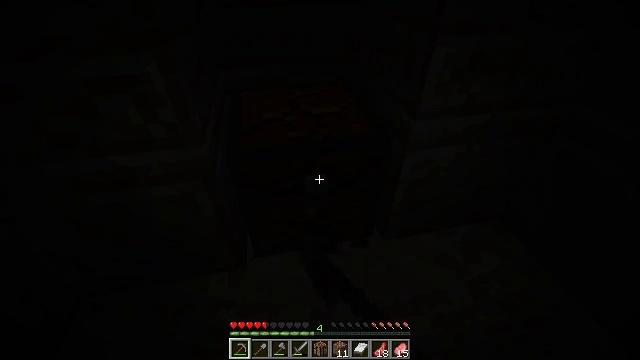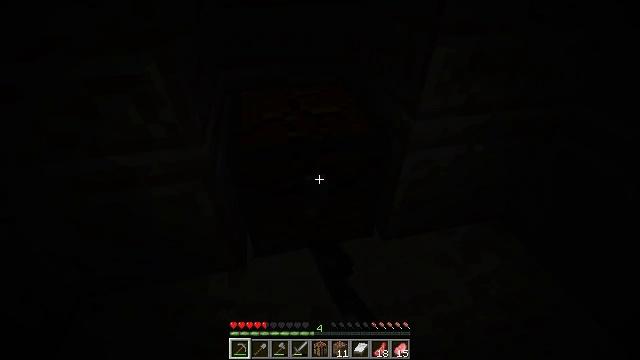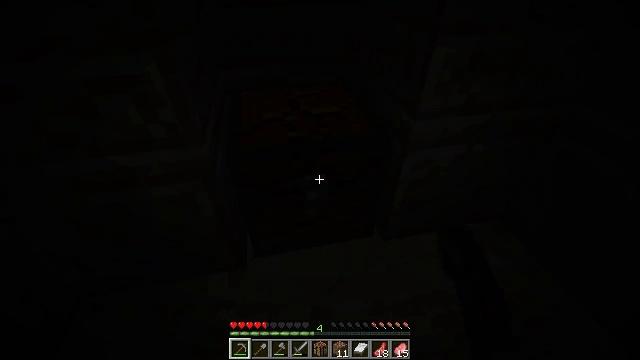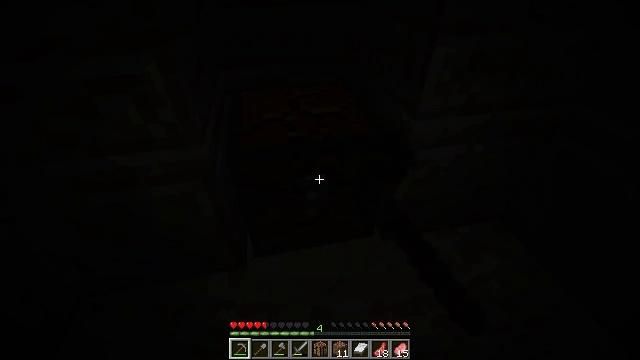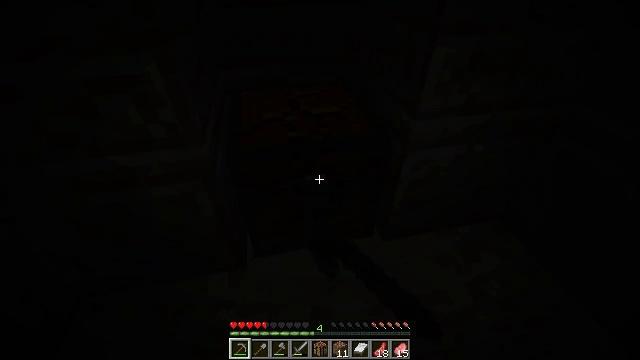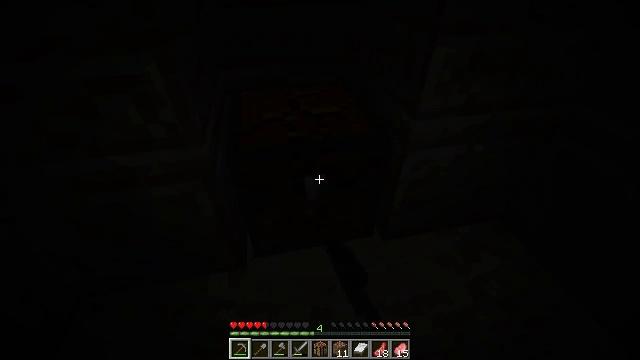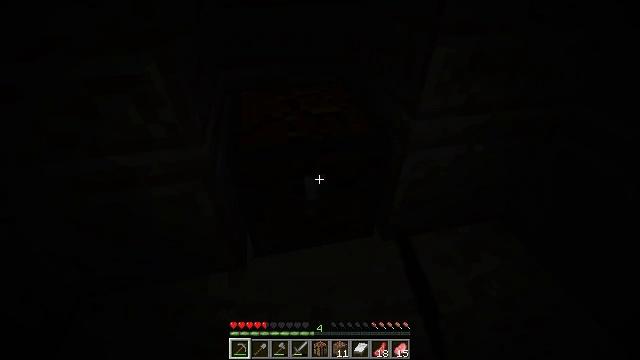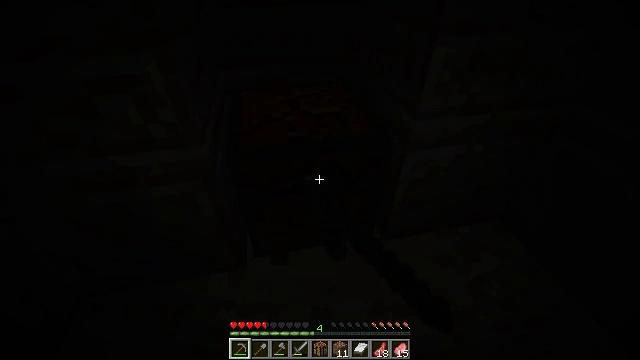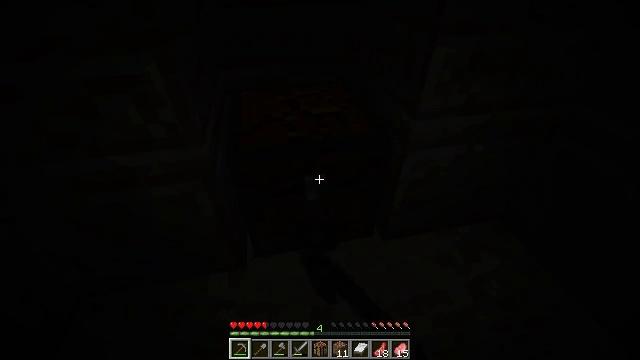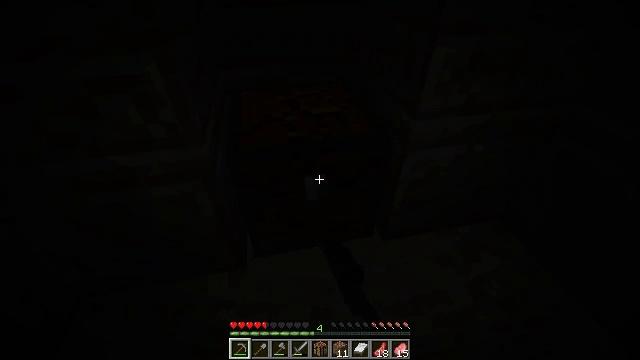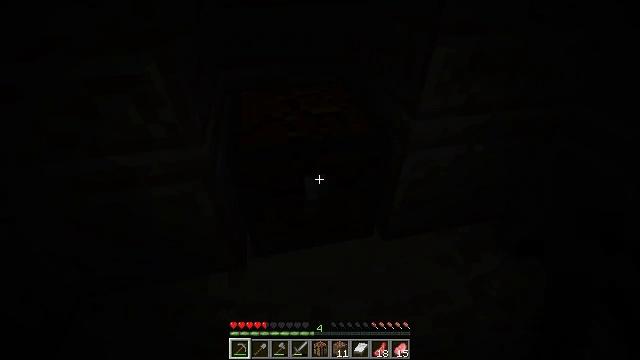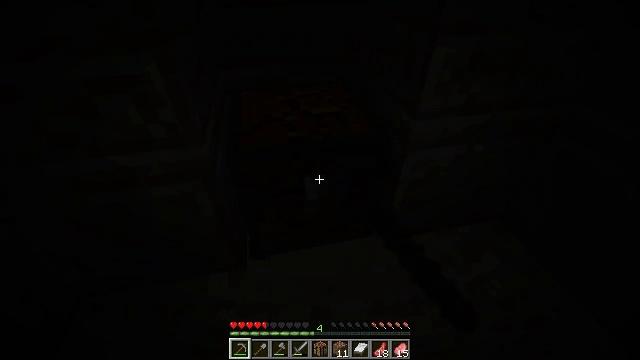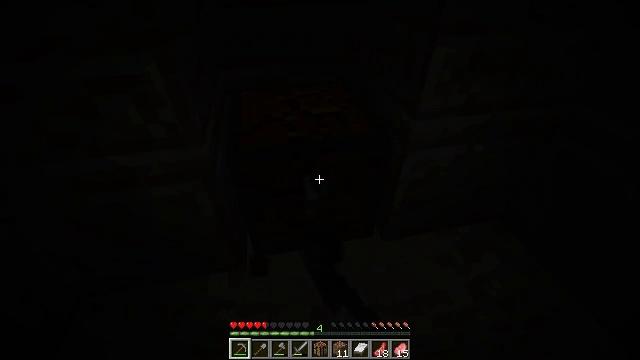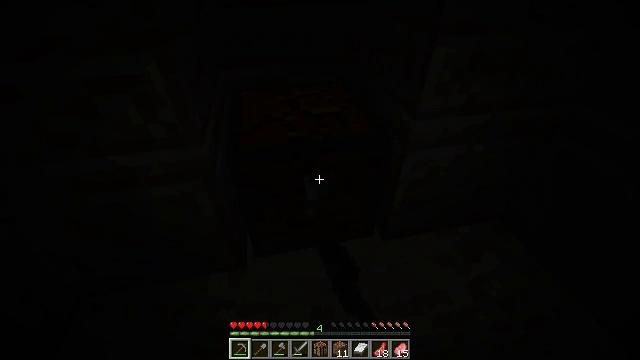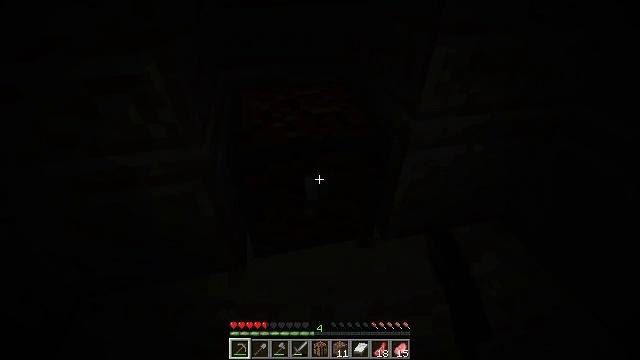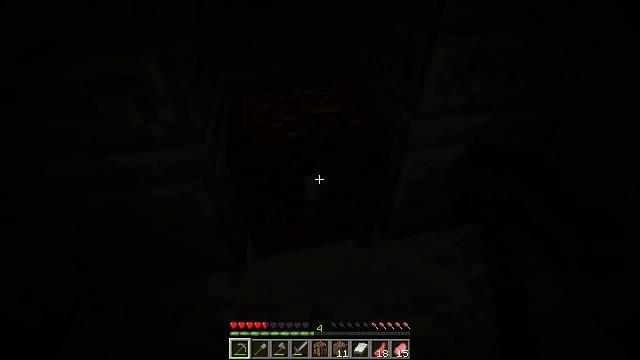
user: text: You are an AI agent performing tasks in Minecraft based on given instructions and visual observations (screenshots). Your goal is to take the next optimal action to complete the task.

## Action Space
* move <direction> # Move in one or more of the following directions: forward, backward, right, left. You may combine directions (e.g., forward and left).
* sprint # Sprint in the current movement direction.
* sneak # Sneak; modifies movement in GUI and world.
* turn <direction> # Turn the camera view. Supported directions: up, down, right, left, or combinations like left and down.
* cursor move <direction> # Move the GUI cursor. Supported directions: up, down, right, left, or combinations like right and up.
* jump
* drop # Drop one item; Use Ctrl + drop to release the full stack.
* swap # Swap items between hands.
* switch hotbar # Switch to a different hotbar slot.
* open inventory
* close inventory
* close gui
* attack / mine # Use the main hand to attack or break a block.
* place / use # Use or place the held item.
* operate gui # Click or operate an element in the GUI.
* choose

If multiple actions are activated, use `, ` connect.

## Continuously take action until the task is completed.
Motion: motion action
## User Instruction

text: Attack the chest to pick it up.
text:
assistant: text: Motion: attack / mine
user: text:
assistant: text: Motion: attack / mine
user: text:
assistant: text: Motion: attack / mine
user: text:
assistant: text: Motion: attack / mine
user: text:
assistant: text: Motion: attack / mine
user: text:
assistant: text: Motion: attack / mine
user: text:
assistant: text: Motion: attack / mine
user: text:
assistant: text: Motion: attack / mine
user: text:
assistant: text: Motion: attack / mine
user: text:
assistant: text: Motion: attack / mine
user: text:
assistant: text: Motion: attack / mine
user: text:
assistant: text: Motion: attack / mine
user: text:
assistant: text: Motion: attack / mine
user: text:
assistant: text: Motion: attack / mine
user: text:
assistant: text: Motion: attack / mine
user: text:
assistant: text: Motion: attack / mine
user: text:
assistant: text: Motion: attack / mine
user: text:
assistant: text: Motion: attack / mine
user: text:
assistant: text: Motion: attack / mine
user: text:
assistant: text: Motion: attack / mine
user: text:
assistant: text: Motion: attack / mine
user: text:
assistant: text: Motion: attack / mine
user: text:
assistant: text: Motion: attack / mine
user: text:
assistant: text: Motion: attack / mine
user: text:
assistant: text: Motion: attack / mine
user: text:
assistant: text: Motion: attack / mine
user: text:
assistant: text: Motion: attack / mine
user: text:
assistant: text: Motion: attack / mine
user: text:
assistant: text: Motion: attack / mine
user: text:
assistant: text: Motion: attack / mine, switch to hotbar 3